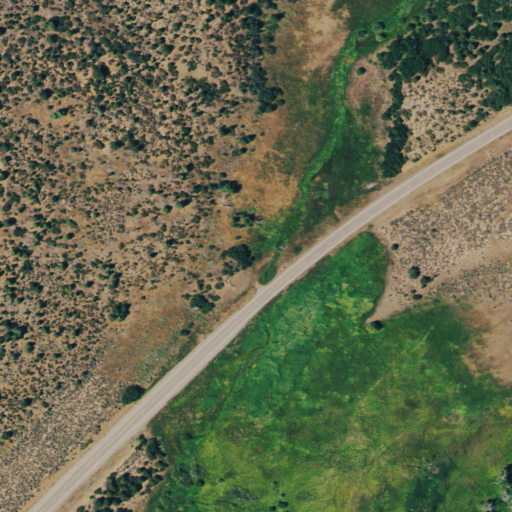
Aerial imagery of valley in Colorado named Spring Gulch containing shrub, evergreen forest, pasture, open development, deciduous forest, low intensity development, herbaceous wetlands, and woody wetlands